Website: walmart
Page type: cart
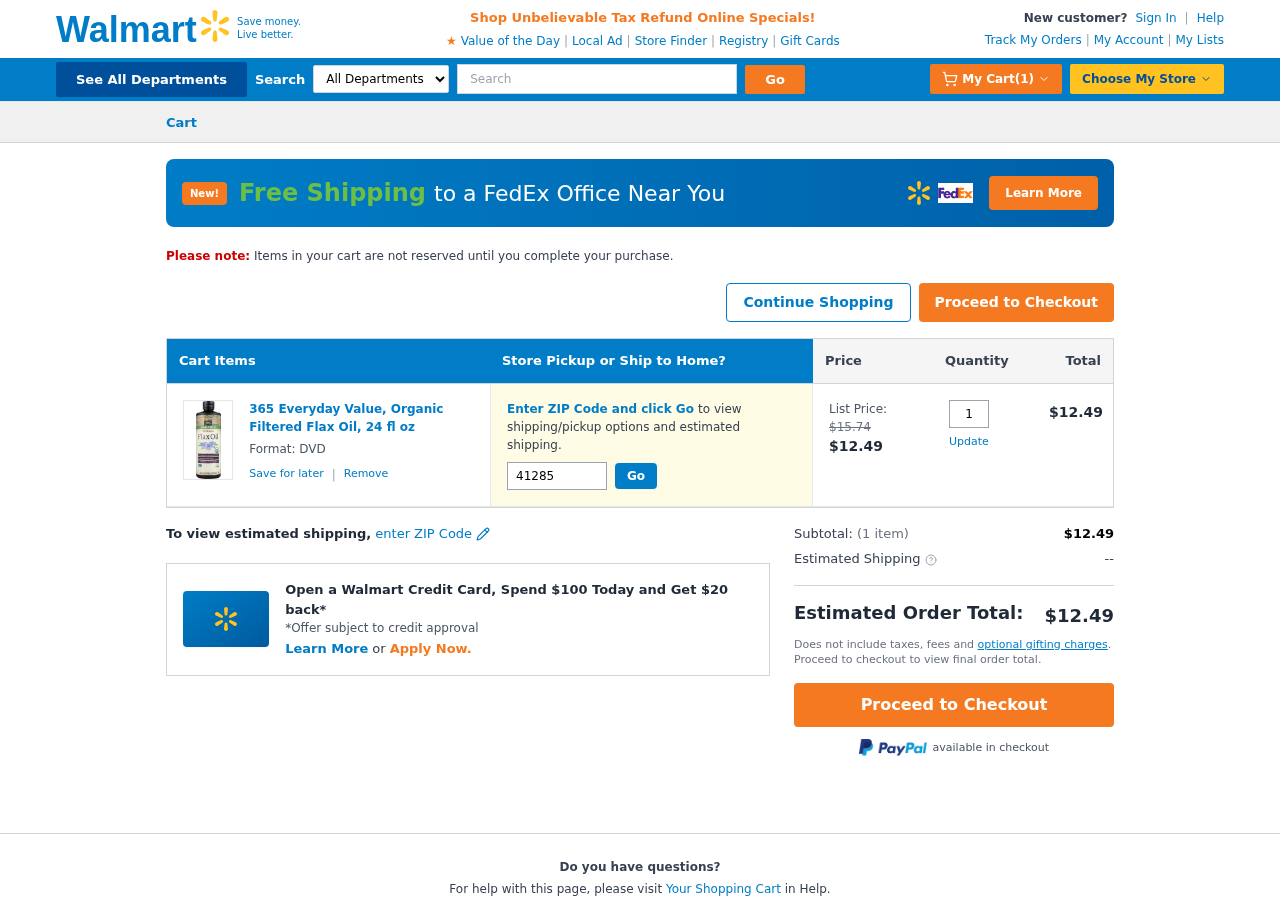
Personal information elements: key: PII_POSTCODE
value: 41285
Product elements: key: PRODUCT1_NAME
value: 365 Everyday Value, Organic Filtered Flax Oil, 24 fl oz
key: PRODUCT1_PRICE
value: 12.49
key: PRODUCT1_QUANTITY
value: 1
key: PRODUCT1_ORIGINAL_PRICE
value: $15.74
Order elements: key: ORDER_NUM_ITEMS
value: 1
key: ORDER_SUBTOTAL
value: $12.49
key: ORDER_TOTAL
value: $12.49
Search elements: key: HEADER_SEARCH
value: Search